Question: Given the following pseudo code. how would I do read in the given data

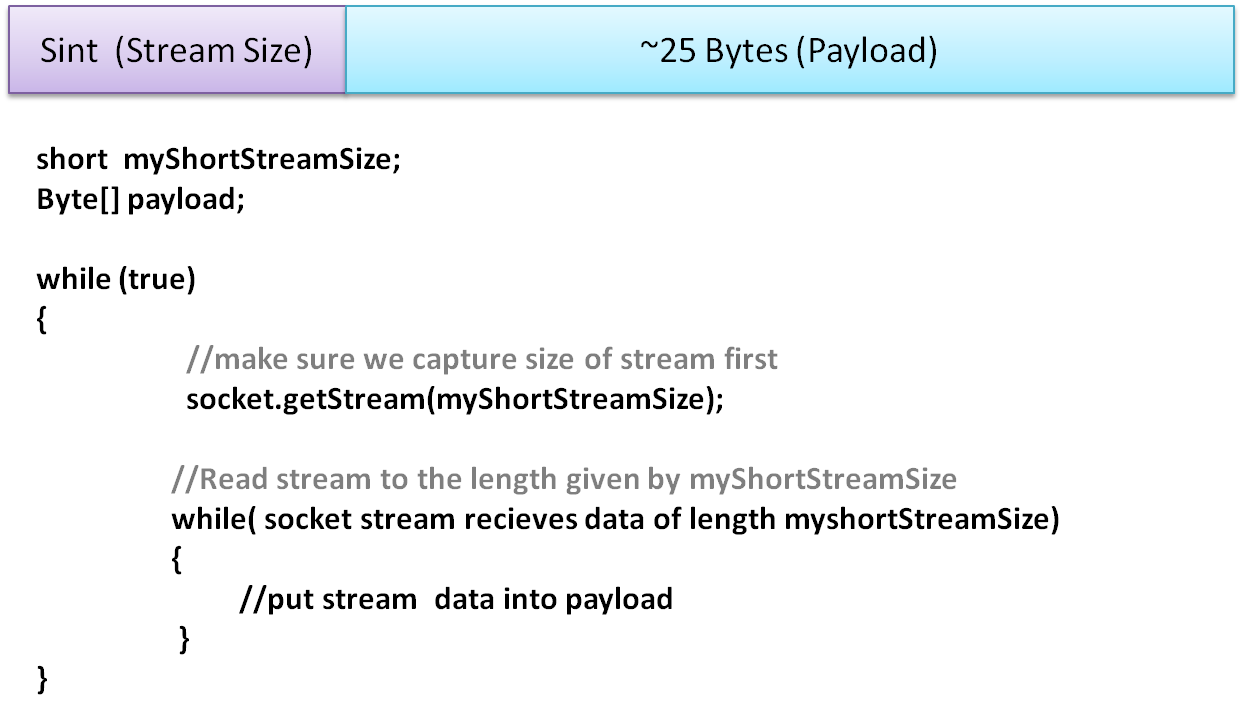
Answer: Use <URL> to make your life easy.
'''
DataInputStream in = new DataInputStream(socket.getInputStream());
short myShortStreamSize = in.readShort();
byte[] payload = new byte[myShortStreamSize];
in.readFully(payload);
'''